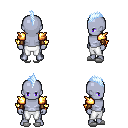
a pixel art fantasy rpg character, male body template, dark elf, purple skin, gold arm armor, white pants, white cyan mohawk hairstyle, cloth bracers, white slippers, four views (front, back, left, right), 2x2 character sprite sheet, small pixel art, hard edges, no anti-aliasing